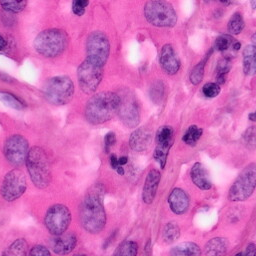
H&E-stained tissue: Pancreatic